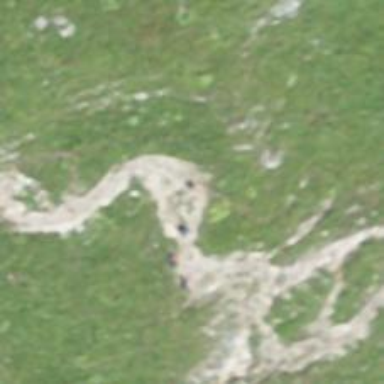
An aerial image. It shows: Ground path.